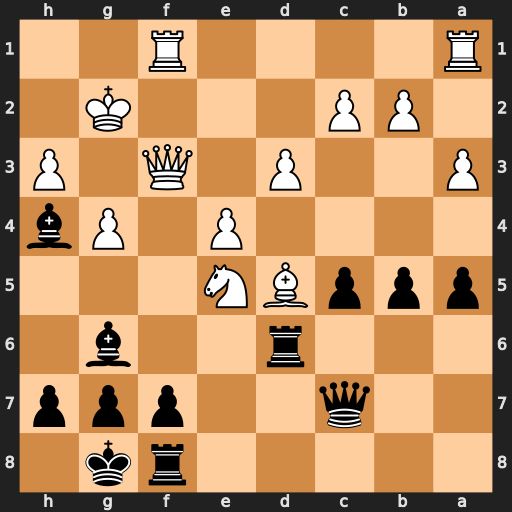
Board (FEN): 5rk1/2q2ppp/3r2b1/pppBN3/4P1Pb/P2P1Q1P/1PP3K1/R4R2
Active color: b
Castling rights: -
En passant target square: -
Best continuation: Rf6 Nxg6 Rxf3 Rxf3 hxg6